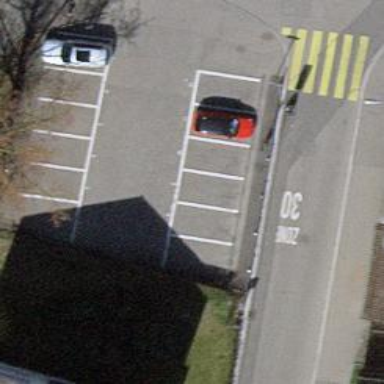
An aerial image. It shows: Parking available on the street side.